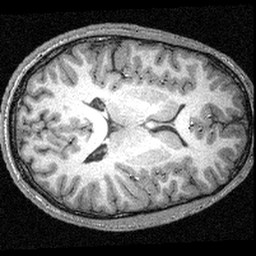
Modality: T1w
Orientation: axial
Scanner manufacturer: siemens
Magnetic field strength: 3 T
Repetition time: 1.57 s
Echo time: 0.00304 s